Field crop: maize
Growth stage: 2
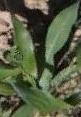
Species: maize